Question: According to the ISO standard, A4 is 210x297 mm, or about <PHONE>.8898 points. Is there any reason why in iTextSharp, the point values are rounded, ie. 595x842, even though they are floats?

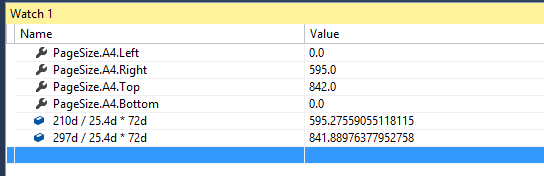
Answer: I am a member of the ISO committee responsible for the PDF standard. The standard defines that all measurements in PDF are expressed by user units ( points).
One user unit by default with one typographic point, but the ISO committee is aware of the fact that they are not exactly the same.
This is indeed a cause for confusion. I am currently preparing for the ISO meetings in San Jose that start next week. We are working on ISO-32000-2 (PDF 2.0) and although ISO-32000-1 was already in good shape, we still found some instances where it said point instead of user unit and we'll replace by in ISO-32000-2..
Bottom line: it is commonly accepted that an A4 page in PDF measures 595 by 842 user units (probably because integer values were preferred over real values) and that's why it's implemented that way in iText.